Question: I am trying to create a triangle button.
I don't know how to do it so i'm gonna need for help in creating and please explane to me how to create it!
Here's what I'm trying to achieve:

Any ideas?
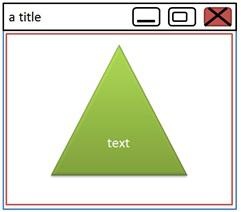
Answer: According <URL>' methods
I create this not so quick and dirty example. I thought it would be faster but it took me about 15 minutes to come with this.

Visually looks flat, because I use the same border and paint the same always, but you might want to provide different representations for onmouse over, click, enable, disable, etc. etc.
If you run this code, you may see only "Click" text is executed when you actually click inside the triangle:
'''
import java.awt.Polygon;
import java.awt.Shape;
import java.awt.Graphics;
import java.awt.Graphics2D;
import javax.swing.JFrame;
import javax.swing.JButton;
import javax.swing.JPanel;
import java.awt.Dimension;
import java.awt.event.ActionListener;
import java.awt.event.ActionEvent;
class TriangleButton extends JButton {
private Shape triangle = createTriangle();
public void paintBorder( Graphics g ) {
((Graphics2D)g).draw(triangle);
}
public void paintComponent( Graphics g ) {
((Graphics2D)g).fill(triangle);
}
public Dimension getPreferredSize() {
return new Dimension(200,100);
}
public boolean contains(int x, int y) {
return triangle.contains(x, y);
}
private Shape createTriangle() {
Polygon p = new Polygon();
p.addPoint( 0 , 100 );
p.addPoint( 100 , 0 );
p.addPoint( 200 ,100 );
return p;
}
}
public class A {
public static void main( String ... args ) {
JFrame frame = new JFrame();
final JButton b = new TriangleButton();
b.addActionListener( new ActionListener() {
public void actionPerformed(ActionEvent e) {
System.out.println("Click!");
}
});
frame.add( new JPanel(){{add(b);}} );
frame.setVisible(true);
}
}
'''